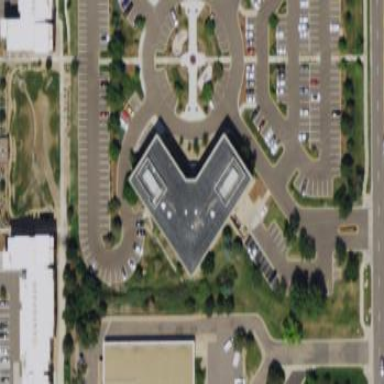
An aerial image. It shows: Commercial building.